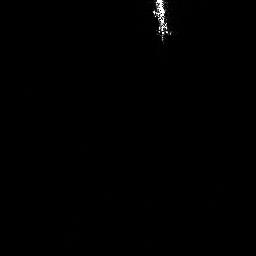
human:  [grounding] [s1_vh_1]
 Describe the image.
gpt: In the satellite image, there is  <ref>1 medium ship </ref> <box>[[58, 0, 66, 14, 0]]</box> located at top.